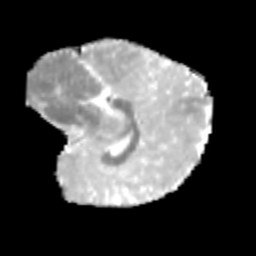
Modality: MD
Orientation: sagittal
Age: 8
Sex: female
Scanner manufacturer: siemens
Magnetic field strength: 3 T
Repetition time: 3.8 s
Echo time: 0.07 s